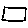
Label: square